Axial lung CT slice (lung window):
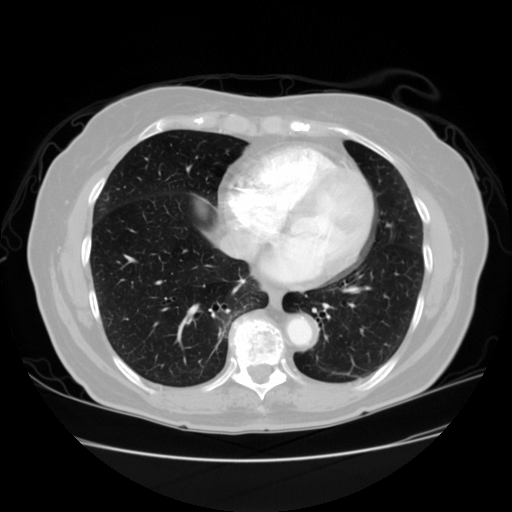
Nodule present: no